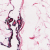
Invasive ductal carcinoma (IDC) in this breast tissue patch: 0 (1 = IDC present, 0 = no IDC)